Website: walmart
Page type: address-validator
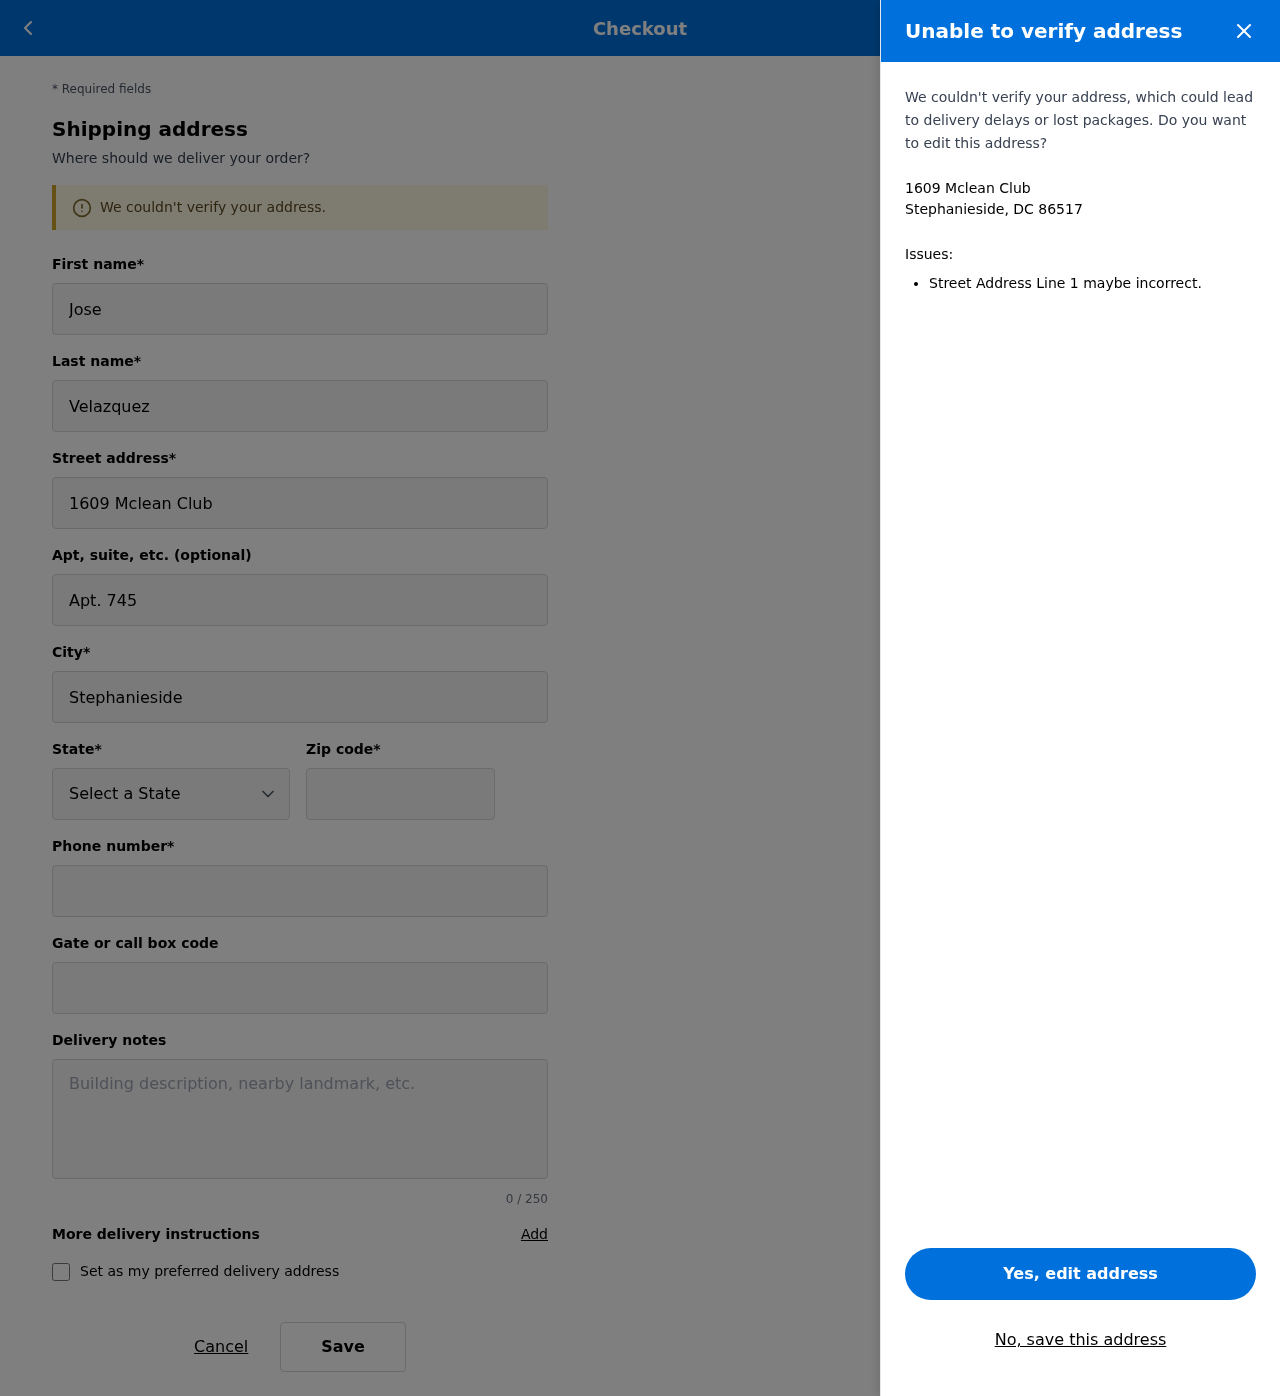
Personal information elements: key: PII_CITY_STATE_ZIP
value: Stephanieside, DC 86517
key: PII_STATE_ABBR
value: DC
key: PII_STREET
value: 1609 Mclean Club
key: PII_FIRSTNAME
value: Jose
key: PII_LASTNAME
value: Velazquez
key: PII_STREET2
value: Apt. 745
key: PII_CITY
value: Stephanieside
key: PII_POSTCODE
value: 86517
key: PII_PHONE
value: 4502099721
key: PII_SECURITY_CODE
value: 619